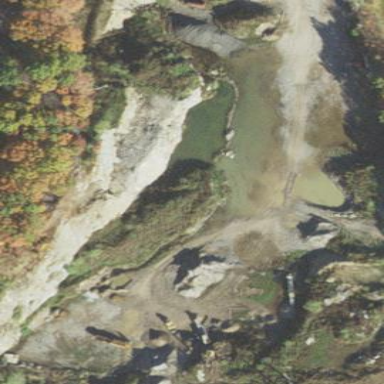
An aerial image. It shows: Quarry that is man-made.